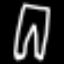
Label: pants